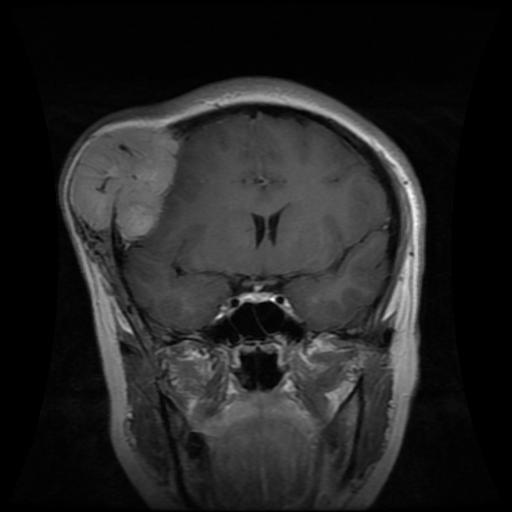
Label: meningioma